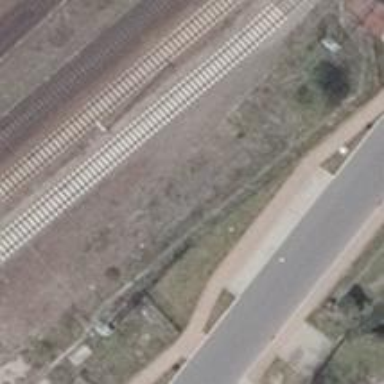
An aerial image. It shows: Railway siding with rails.